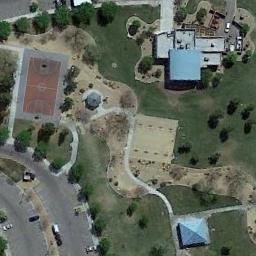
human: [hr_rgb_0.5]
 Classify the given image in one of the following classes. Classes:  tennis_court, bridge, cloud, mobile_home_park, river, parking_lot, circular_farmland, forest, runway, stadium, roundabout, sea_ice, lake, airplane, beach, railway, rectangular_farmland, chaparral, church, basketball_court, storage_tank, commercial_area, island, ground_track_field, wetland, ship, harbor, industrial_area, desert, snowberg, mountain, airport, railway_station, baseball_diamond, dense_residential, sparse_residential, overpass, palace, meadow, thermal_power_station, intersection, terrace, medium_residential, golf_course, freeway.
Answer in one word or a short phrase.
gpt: basketball_court